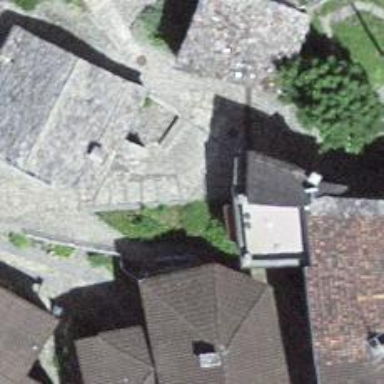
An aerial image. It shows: Set of cobblestone steps.